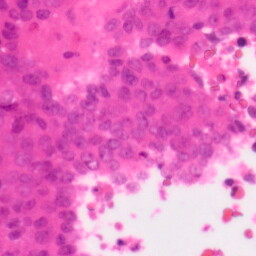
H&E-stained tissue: Colon